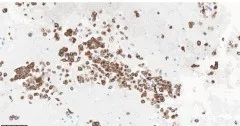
Positive staining of CK7.
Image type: pathology (immunostaining)